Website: lowes
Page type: customer-info-address
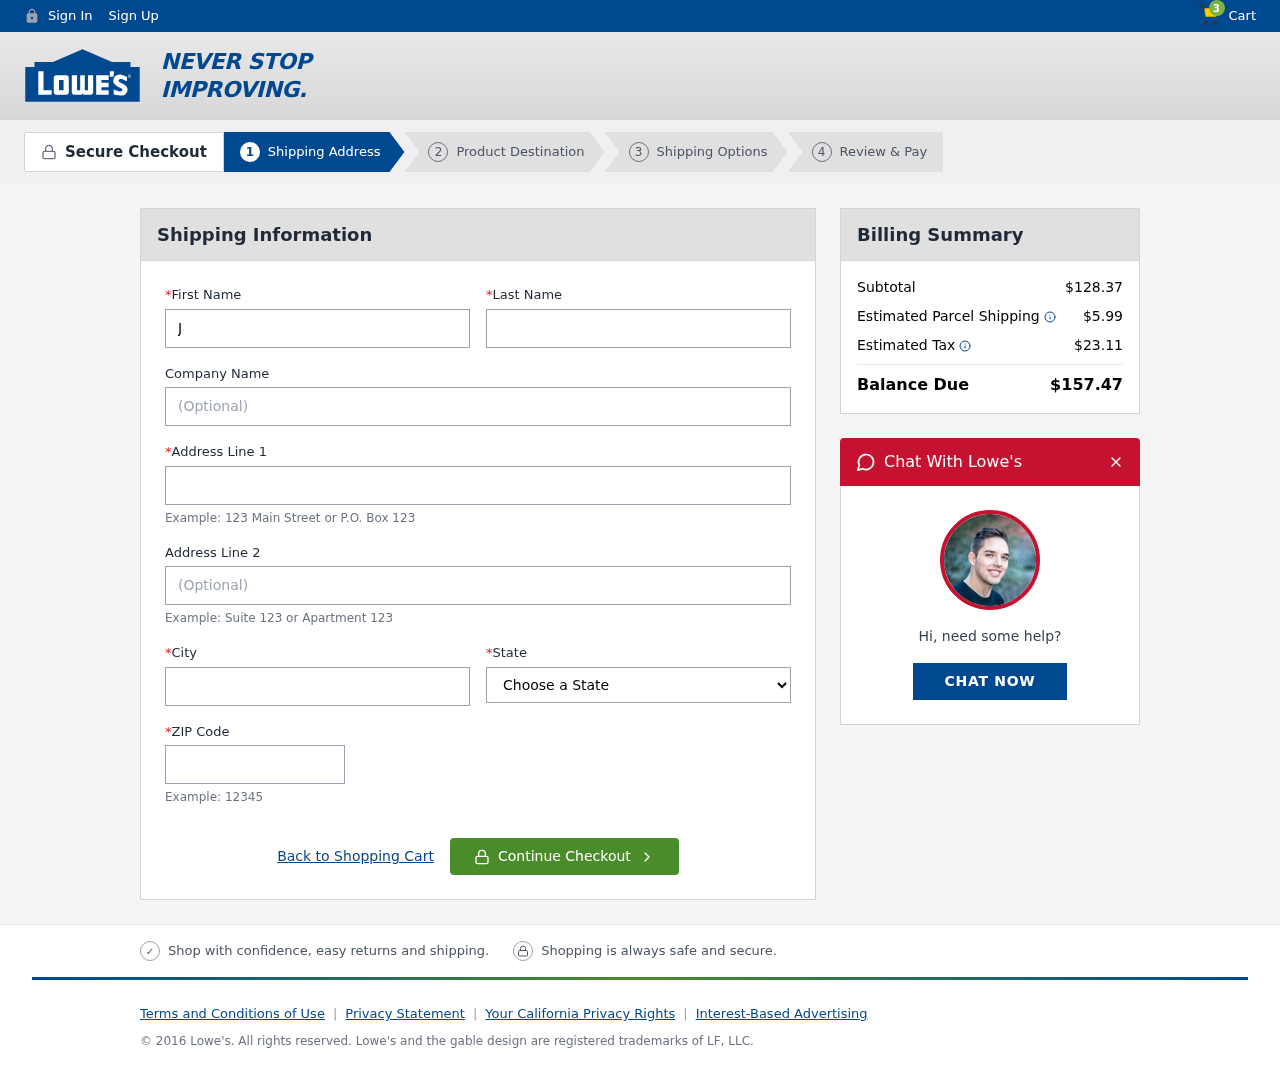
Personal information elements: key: PII_CITY
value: Lake Stephanie
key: PII_COMPANY
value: Walker, Johnson and Buckley
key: PII_FIRSTNAME
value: John
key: PII_LASTNAME
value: Robinson
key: PII_POSTCODE
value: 78332
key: PII_STATE
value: Massachusetts
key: PII_STREET
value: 670 Meyer Unions
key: PII_STREET2
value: Apt. 347
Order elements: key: ORDER_NUM_ITEMS
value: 3
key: ORDER_SUBTOTAL
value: $128.37
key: ORDER_SHIPPING_COST
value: $5.99
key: ORDER_TAX
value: $23.11
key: ORDER_TOTAL
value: $157.47